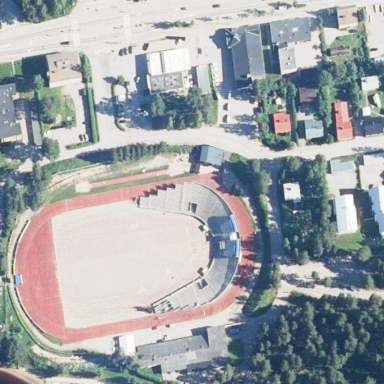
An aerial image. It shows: Grandstand building.